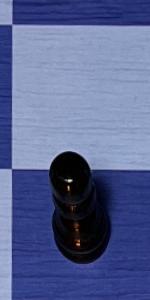
Label: Pawn_Black